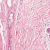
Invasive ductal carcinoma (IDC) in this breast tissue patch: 0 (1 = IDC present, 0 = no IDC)